Question: I need to space UIButtons out on a UIScrollView. The code I have works, however depending on the amount of 'dataItems' I have, the spacing is not even.
## Snippet in Question
'''
CGRectMake(10, ((120 / (count + 1)) * (i + 1) * 3) ,300,50)
'''
## Specifically
'''
((120 / (count + 1)) * (i + 1) * 3)
'''
## Working code
'''
int count = [dataItems count]; /* not a specific value, can grow */
for (int i = 0; i < count; i++) {
UIButton* aButton = [UIButton buttonWithType:UIButtonTypeRoundedRect];
[aButton setTag:i];
[aButton setFrame: CGRectMake(10,((120 / (count + 1)) * (i + 1) * 3) ,300,50) ];
[aButton setTitle:[[dataItems objectAtIndex:i] objectForKey:@"Feed"] forState:UIControlStateNormal];
[aButton addTarget:self action:@selector(viewCategories:) forControlEvents:UIControlEventTouchUpInside];
[scroller addSubview:aButton];
}
'''
## Screenshot
The example on the right should look like the example on the left as far as spacing goes. The 'UIButtons' are sitting on a 'UIScrollView', so the 'UIScrollView''s 'contentSize' should also grow if there are more 'dataItems' so the buttons can scroll offscreen if there are say, 30+ 'dataItems'.

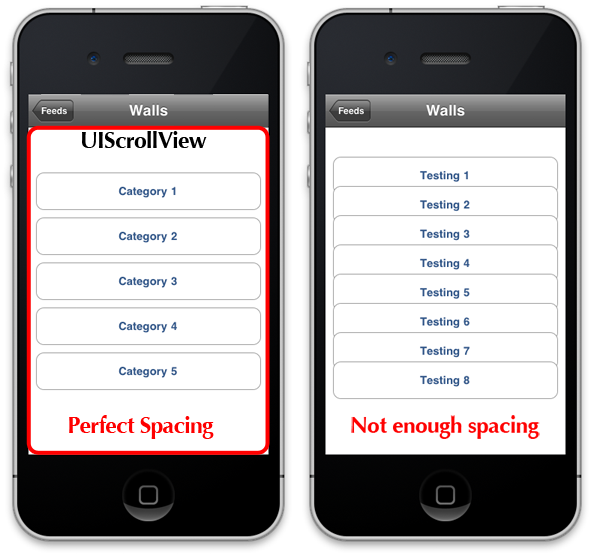
Answer: sounds like you need a set size and padding...
'''
int count = [dataItems count];
CGFloat staticX = 10; // Static X for all buttons.
CGFloat staticWidth = 300; // Static Width for all Buttons.
CGFloat staticHeight = 50; // Static Height for all buttons.
CGFloat staticPadding = 10; // Padding to add between each button.
for (int i = 0; i < count; i++) {
UIButton* aButton = [UIButton buttonWithType:UIButtonTypeRoundedRect];
[aButton setTag:i];
//Calculate with the Static values.
//I added one set of padding for the top. then multiplied padding plus height for the count.
// 10 + 0 for the first
// 10 + 60 for the second.
// 10 + 120 for the third. and so on.
[aButton setFrame: CGRectMake(10,(staticPadding + (i * (staticHeight + staticPadding)) ,staticWidth,staticHeight) ];
[aButton setTitle:[[dataItems objectAtIndex:i] objectForKey:@"Feed"] forState:UIControlStateNormal];
[aButton addTarget:self action:@selector(viewCategories:) forControlEvents:UIControlEventTouchUpInside];
[scroller addSubview:aButton];
}
'''
however if you are trying to get buttons to do this sort of behavior. I am inclined to agree with the rest.. You can make a custom cell with a button in it.
Then you can load that button cell when the table asks for a button.
And you have the table tie to your [dataItems count] for the total of the items.
then your only calculation is to set the cell height when you initially set the dataItems count. making sure not to make them too short. and the table will handle the rest.